Field crop: maize
Growth stage: 1
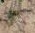
Species: salsola